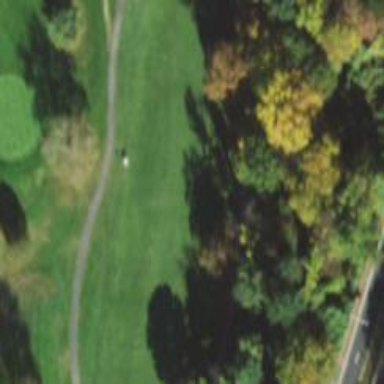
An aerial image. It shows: Grassy area designated as golf fairway.